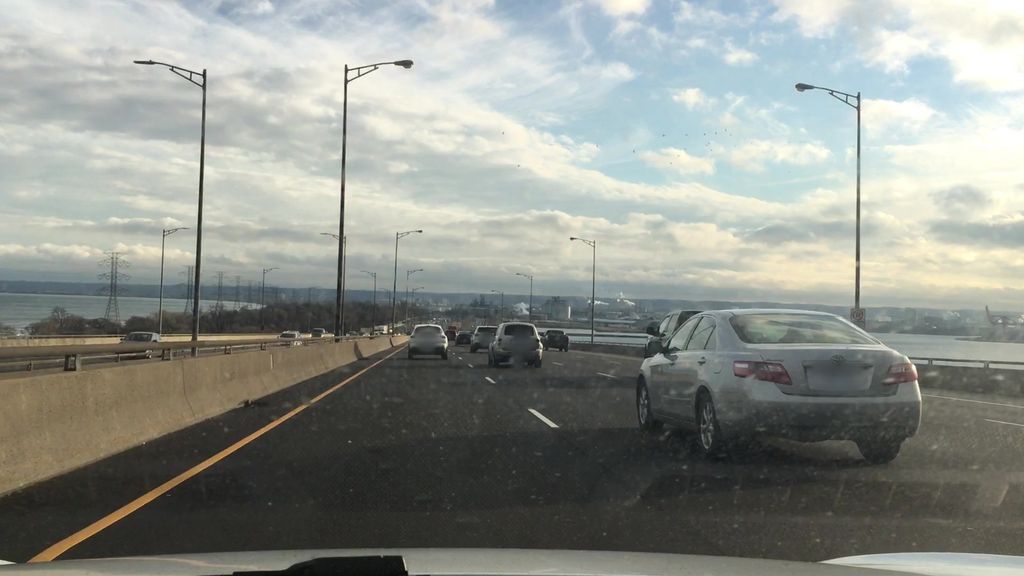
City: hamilton